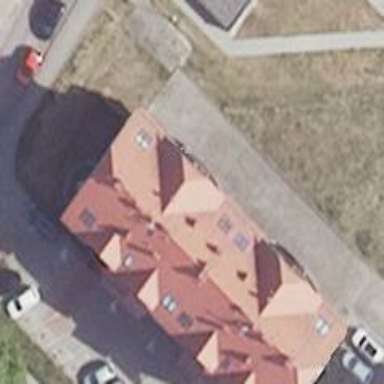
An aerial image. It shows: Residential building.